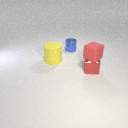
small blue metal cylinder to the left of small red metal cube